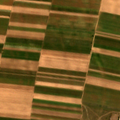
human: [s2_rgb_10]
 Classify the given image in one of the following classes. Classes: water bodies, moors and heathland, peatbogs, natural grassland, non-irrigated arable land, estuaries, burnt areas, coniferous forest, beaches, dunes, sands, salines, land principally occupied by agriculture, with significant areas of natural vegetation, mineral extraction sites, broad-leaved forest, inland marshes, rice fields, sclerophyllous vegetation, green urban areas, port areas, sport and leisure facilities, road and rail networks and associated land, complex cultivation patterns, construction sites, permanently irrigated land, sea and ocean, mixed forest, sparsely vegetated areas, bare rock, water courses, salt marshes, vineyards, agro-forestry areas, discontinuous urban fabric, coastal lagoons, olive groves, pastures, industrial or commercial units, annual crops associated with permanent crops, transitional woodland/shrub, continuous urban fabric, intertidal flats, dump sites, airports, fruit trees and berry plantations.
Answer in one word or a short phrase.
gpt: non-irrigated arable land